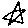
Label: star